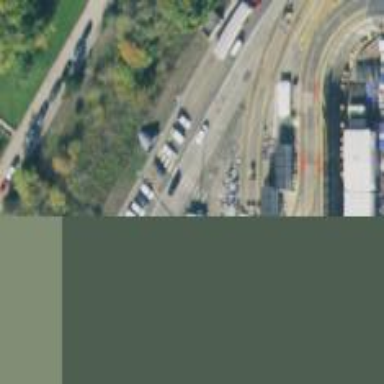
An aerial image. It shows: Crossing for the railway.